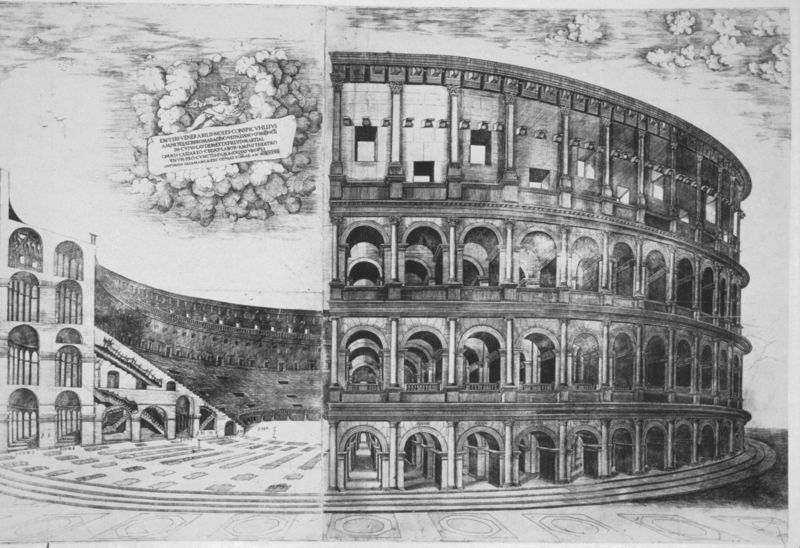
Titel: Colosseo (Stich einer Rekonstruktion)
Standort: Roma
Institution: Colosseo (Anfiteatro Flavio)
Schlagwörter: himmel, kampf, weiß, wolken, fenster, grau, marmor, schwarz, skizze, säule, säulen, zeichnung, gebäude, architektur, stein, boden, innen, theater, renaissance, rund, engel, putte, schrift, sitze, ansicht, bogen, fassade, italien, tribüne, zuschauer, mauer, grafik, graphik, pilaster, rundbogen, treppe, treppen, kaiser, inschrift, aufgang, stufen, arena, ränge, bögen, gang, außen, ruine, gewölbe, antike, anschnitt, laufgang, balustrade, groß, druck, schnitt, schraffur, stich, text, entwurf, arkaden, rom, ionisch, antik, halb, rundbögen, konstruktion, geschosse, plan, spiele, macht, dorisch, käfig, korinthisch, kupferstich, tribünen, stockwerke, querschnitt, römisch, legende, sitzplatz, rekonstruktion, grundriss, aufriss, bauplan, attika, gänge, superposition, torbögen, säulenordnung, sektion, stadion, archäologie, halbsäulen, theatermotiv, sitzreihen, artrium, amphitheater, circus, gladiatoren, kolosseum, kollosseum, laufgänge, schriftband, flure, ellipse, zwinger, aufgeschnitten, colosseum, kolloseum, atika, tabulariumsmotiv, supraposition, capricci, colosseo, flavisches amphitheater, gebräu, idealansicht, imperium, römischa, tierhatz, zuschauerrang, amphiteater, rnge, flavier, gladiatorenspiele, putte+